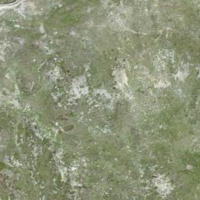
EUNIS habitat code: 31
Species observed at this site:
Geum montanum